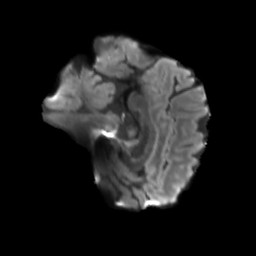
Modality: T2w
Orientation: sagittal
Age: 63
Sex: female
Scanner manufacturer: siemens
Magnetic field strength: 3 T
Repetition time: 3.23 s
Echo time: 0.0892 s